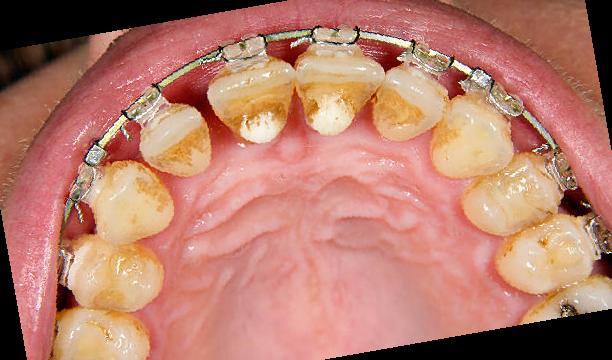
Condition: Calculus